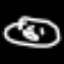
Label: donut